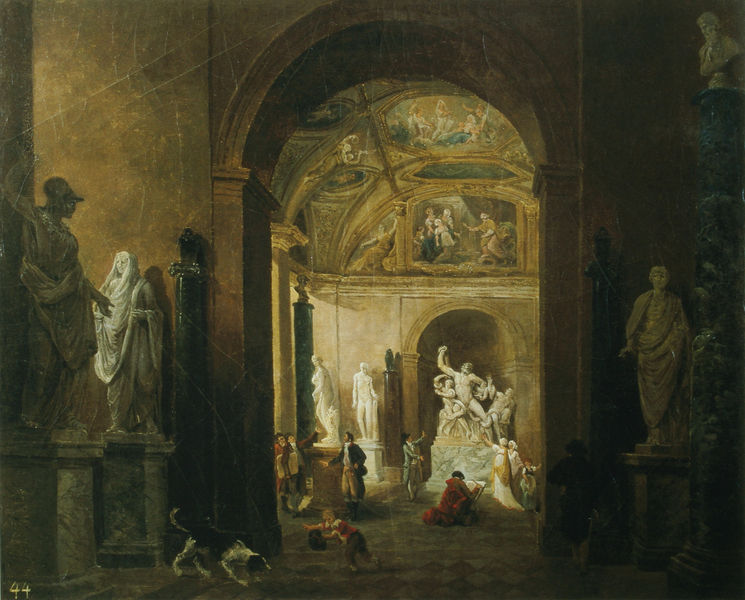
Titel: Der Laokoon-Saal im Louvre
Künstler: Hubert Robert
Standort: St. Petersburg
Institution: Schloss Pawlowsk
Schlagwörter: blau, dunkel, gemälde, gruppe, kampf, kämpfer, mann, schatten, umhang, weiß, grün, menschen, ocker, braun, fenster, frau, geste, hell, hintergrund, hut, licht, marmor, männer, raum, schwarz, szene, säule, säulen, tür, zimmer, hund, hunde, rot, schleier, schloss, tier, beige, herren, malerei, wand, architektur, falten, mensch, sockel, stein, bild, innenraum, öl, kirche, boden, gewand, gold, interieur, mantel, sitzend, decke, gewänder, kind, rokoko, genre, kinder, skulptur, statue, bogen, perspektive, pflaster, vedute, risse, besucher, pilaster, saal, figuren, rundbogen, kuppel, spielen, büste, wandmalerei, maler, durchgang, lichteinfall, socke, plastik, podest, junge, seitenlicht, betrachter, galerie, halle, bögen, spiel, fussboden, nische, arkade, belichtung, gewölbe, antike, münchen, palast, groß, künstler, fliesen, knien, rennen, schlange, helm, mosaik, räume, kunst, rom, ausstellung, fries, römer, skulpturen, werkstatt, statuen, zahl, ziffer, student, zeichnen, antik, götter, toga, mythos, fresken, sonnenstrahlen, schlos, griechenland, vatikan, diskussion, venus, platten, tempel, sammlung, konche, deckengemälde, fresko, kunstkenner, museum, niesche, apoll, deuten, studium, büsten, block, louvre, toben, klassik, minerva, mythen, zeichner, golf, römisch, mamor, athena, antikensammlung, glyptothek, erklären, gebälk, deckenmalerei, kasettendecke, podeste, togatus, conche, studenten, schummrig, byzanz, deckenfresko, stauen, laokoon, fu boden, deckenbemalung, antiken, spinnweben, männ, junge männer, anthike, anthikisch, antikenstudium, antikenverehrung, bigen, fihuren, glyptothel, griechelnad, gruppe laokoon, kopist, kunstbetrachtung, laokoon gruppe, museal, skulpturengalerie, skulpturensaal, spinnfäden, studium der antike, vorgergrund, s, sonnenlich5